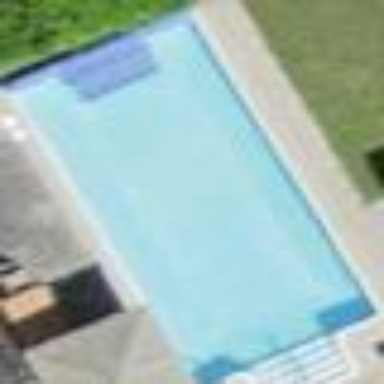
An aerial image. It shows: Swimming pool located in leisure land.